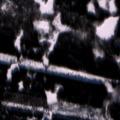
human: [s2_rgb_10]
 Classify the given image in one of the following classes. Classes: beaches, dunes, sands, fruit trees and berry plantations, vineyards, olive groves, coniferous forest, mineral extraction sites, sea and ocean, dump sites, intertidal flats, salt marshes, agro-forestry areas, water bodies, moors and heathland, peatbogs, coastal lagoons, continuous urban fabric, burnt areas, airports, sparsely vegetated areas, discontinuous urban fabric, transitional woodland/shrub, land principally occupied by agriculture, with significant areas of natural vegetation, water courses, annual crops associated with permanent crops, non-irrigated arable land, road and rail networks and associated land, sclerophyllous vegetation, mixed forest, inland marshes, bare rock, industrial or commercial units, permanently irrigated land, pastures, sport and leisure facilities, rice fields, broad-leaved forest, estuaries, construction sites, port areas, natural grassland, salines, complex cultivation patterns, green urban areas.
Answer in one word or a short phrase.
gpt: coniferous forest, mixed forest